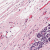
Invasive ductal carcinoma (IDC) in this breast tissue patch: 0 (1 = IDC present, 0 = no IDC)